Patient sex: F
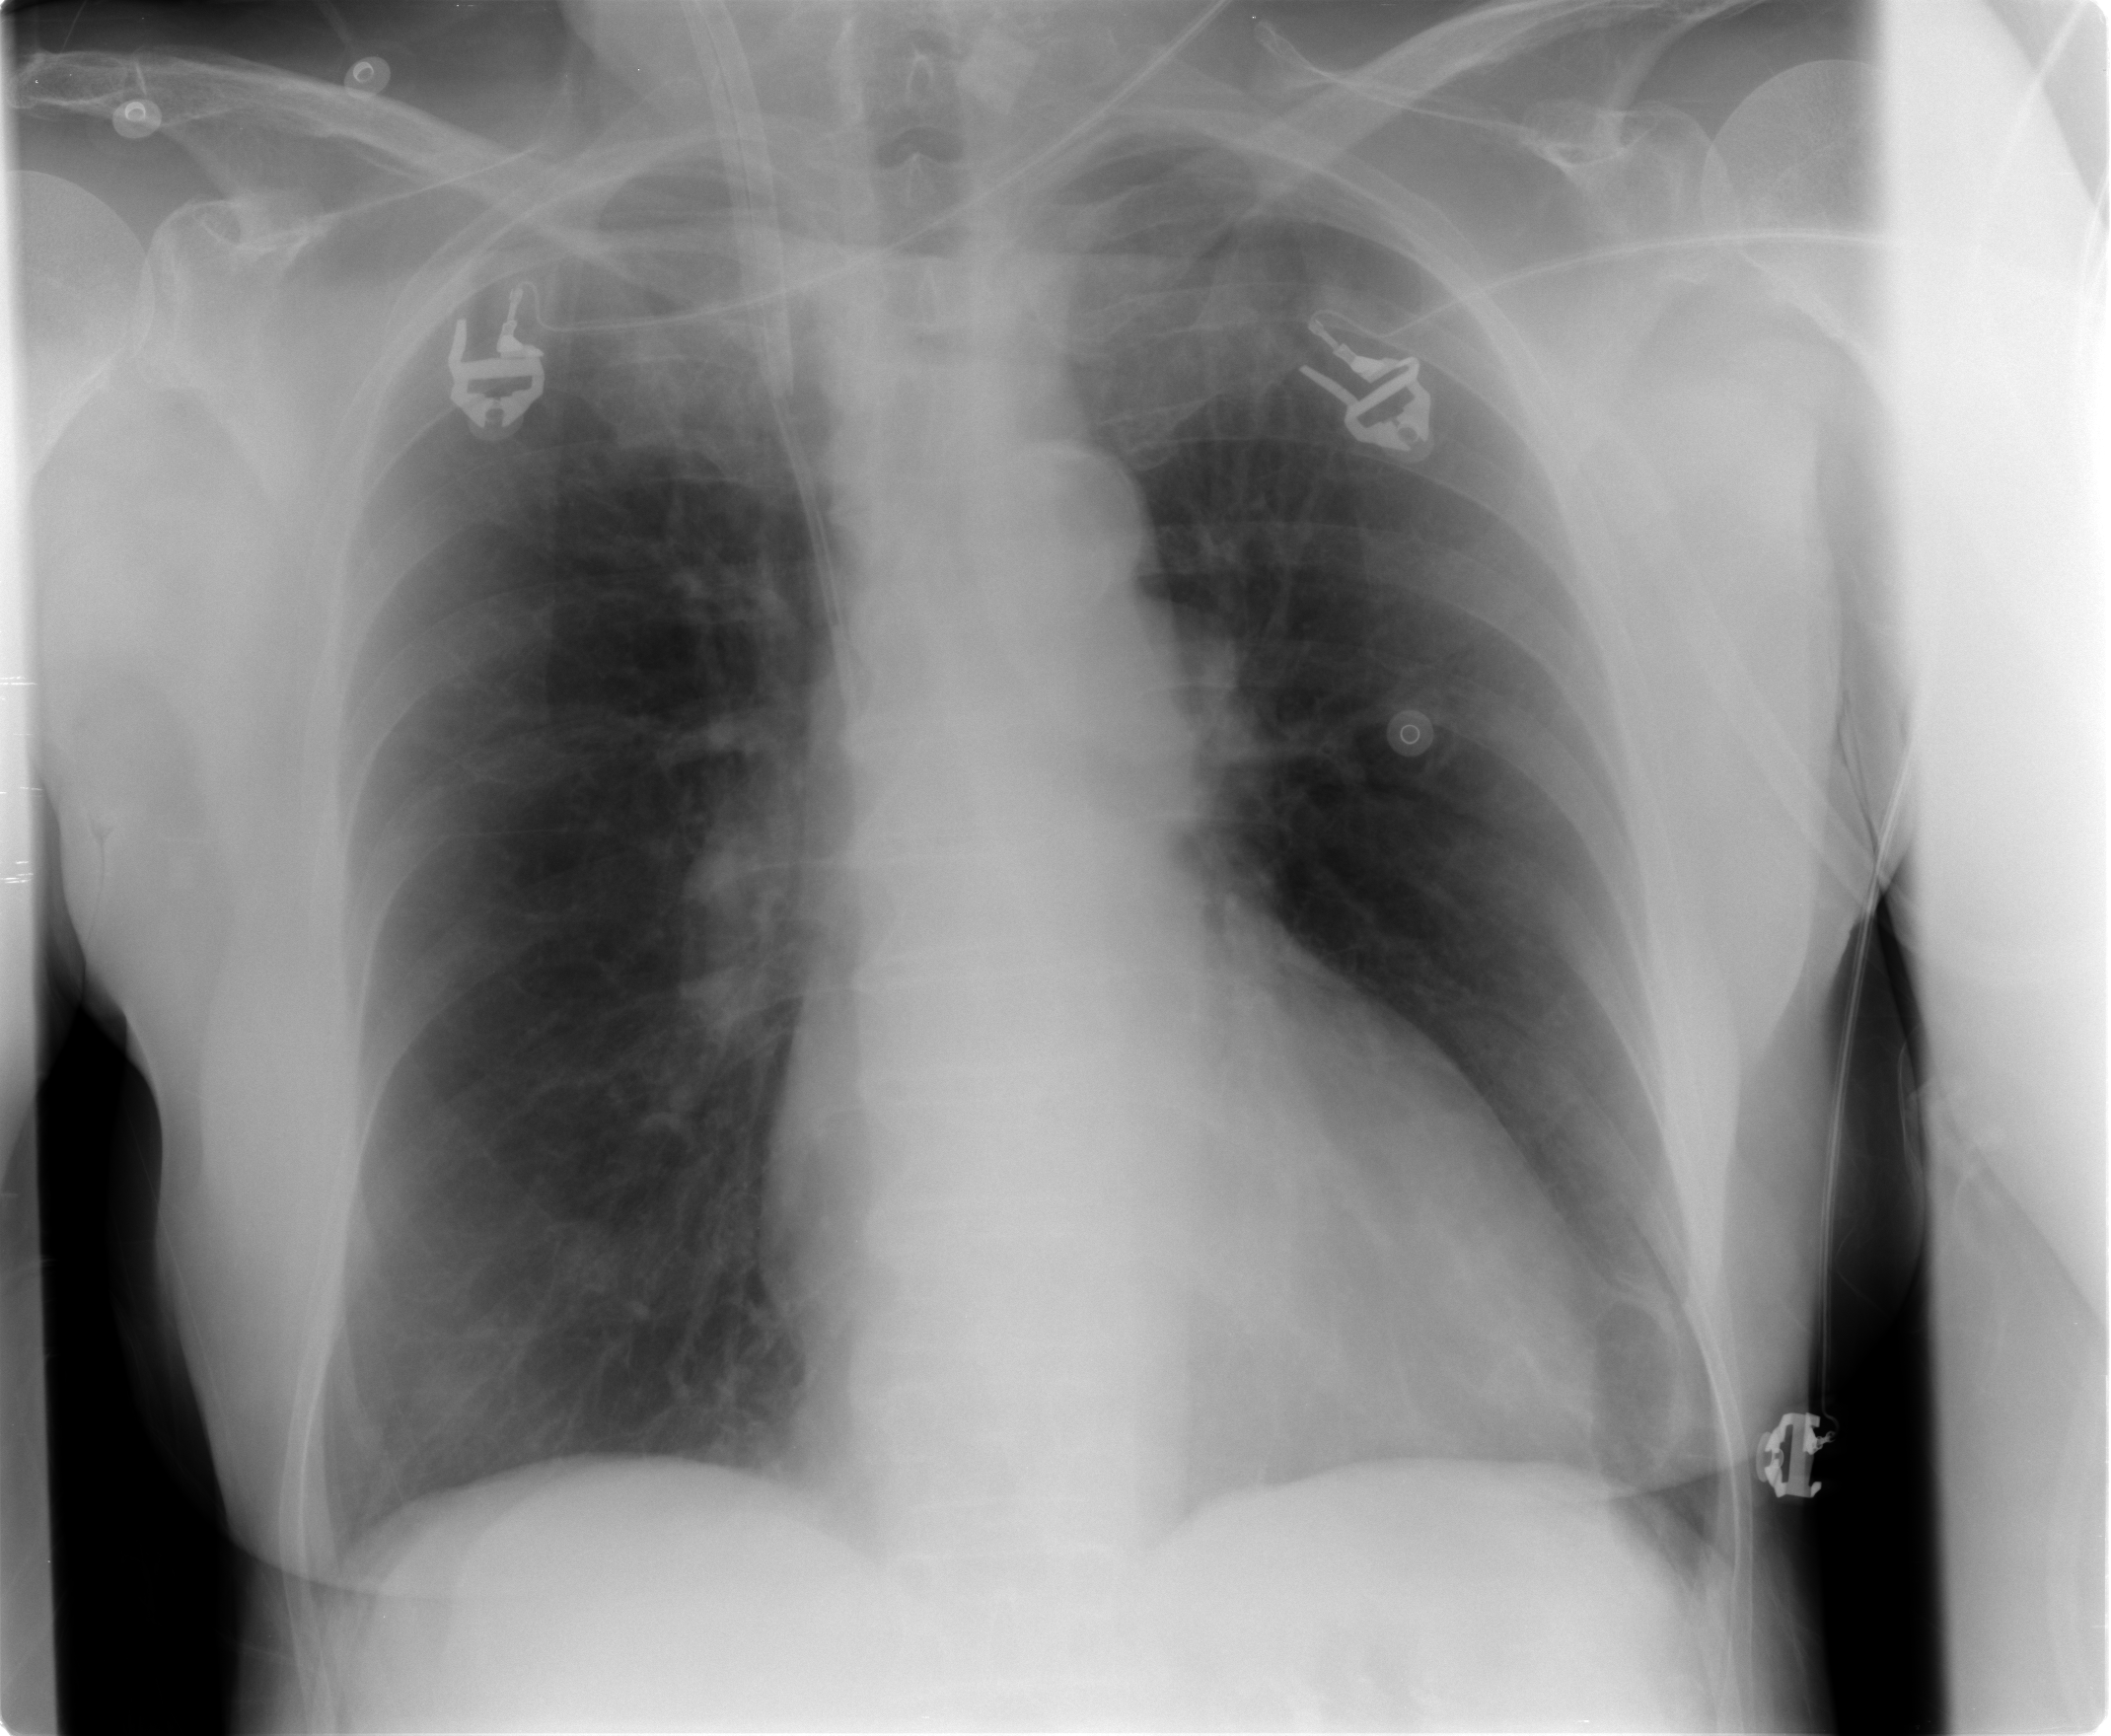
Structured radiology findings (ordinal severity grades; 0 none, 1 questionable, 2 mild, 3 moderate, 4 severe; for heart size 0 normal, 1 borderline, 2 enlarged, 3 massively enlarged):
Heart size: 0
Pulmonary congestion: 0
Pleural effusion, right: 0
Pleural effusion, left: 0
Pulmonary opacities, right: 0
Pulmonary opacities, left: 0
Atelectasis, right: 0
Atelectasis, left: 2